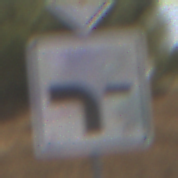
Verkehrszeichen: VerlaufVorfahrtsstrasse6
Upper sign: Vorfahrtsstrasse
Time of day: MorningAfternoon
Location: Outdoor (Nature)
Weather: PartlyCloudy
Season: NotSpecified
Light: Natural